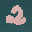
Label: 2